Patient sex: F
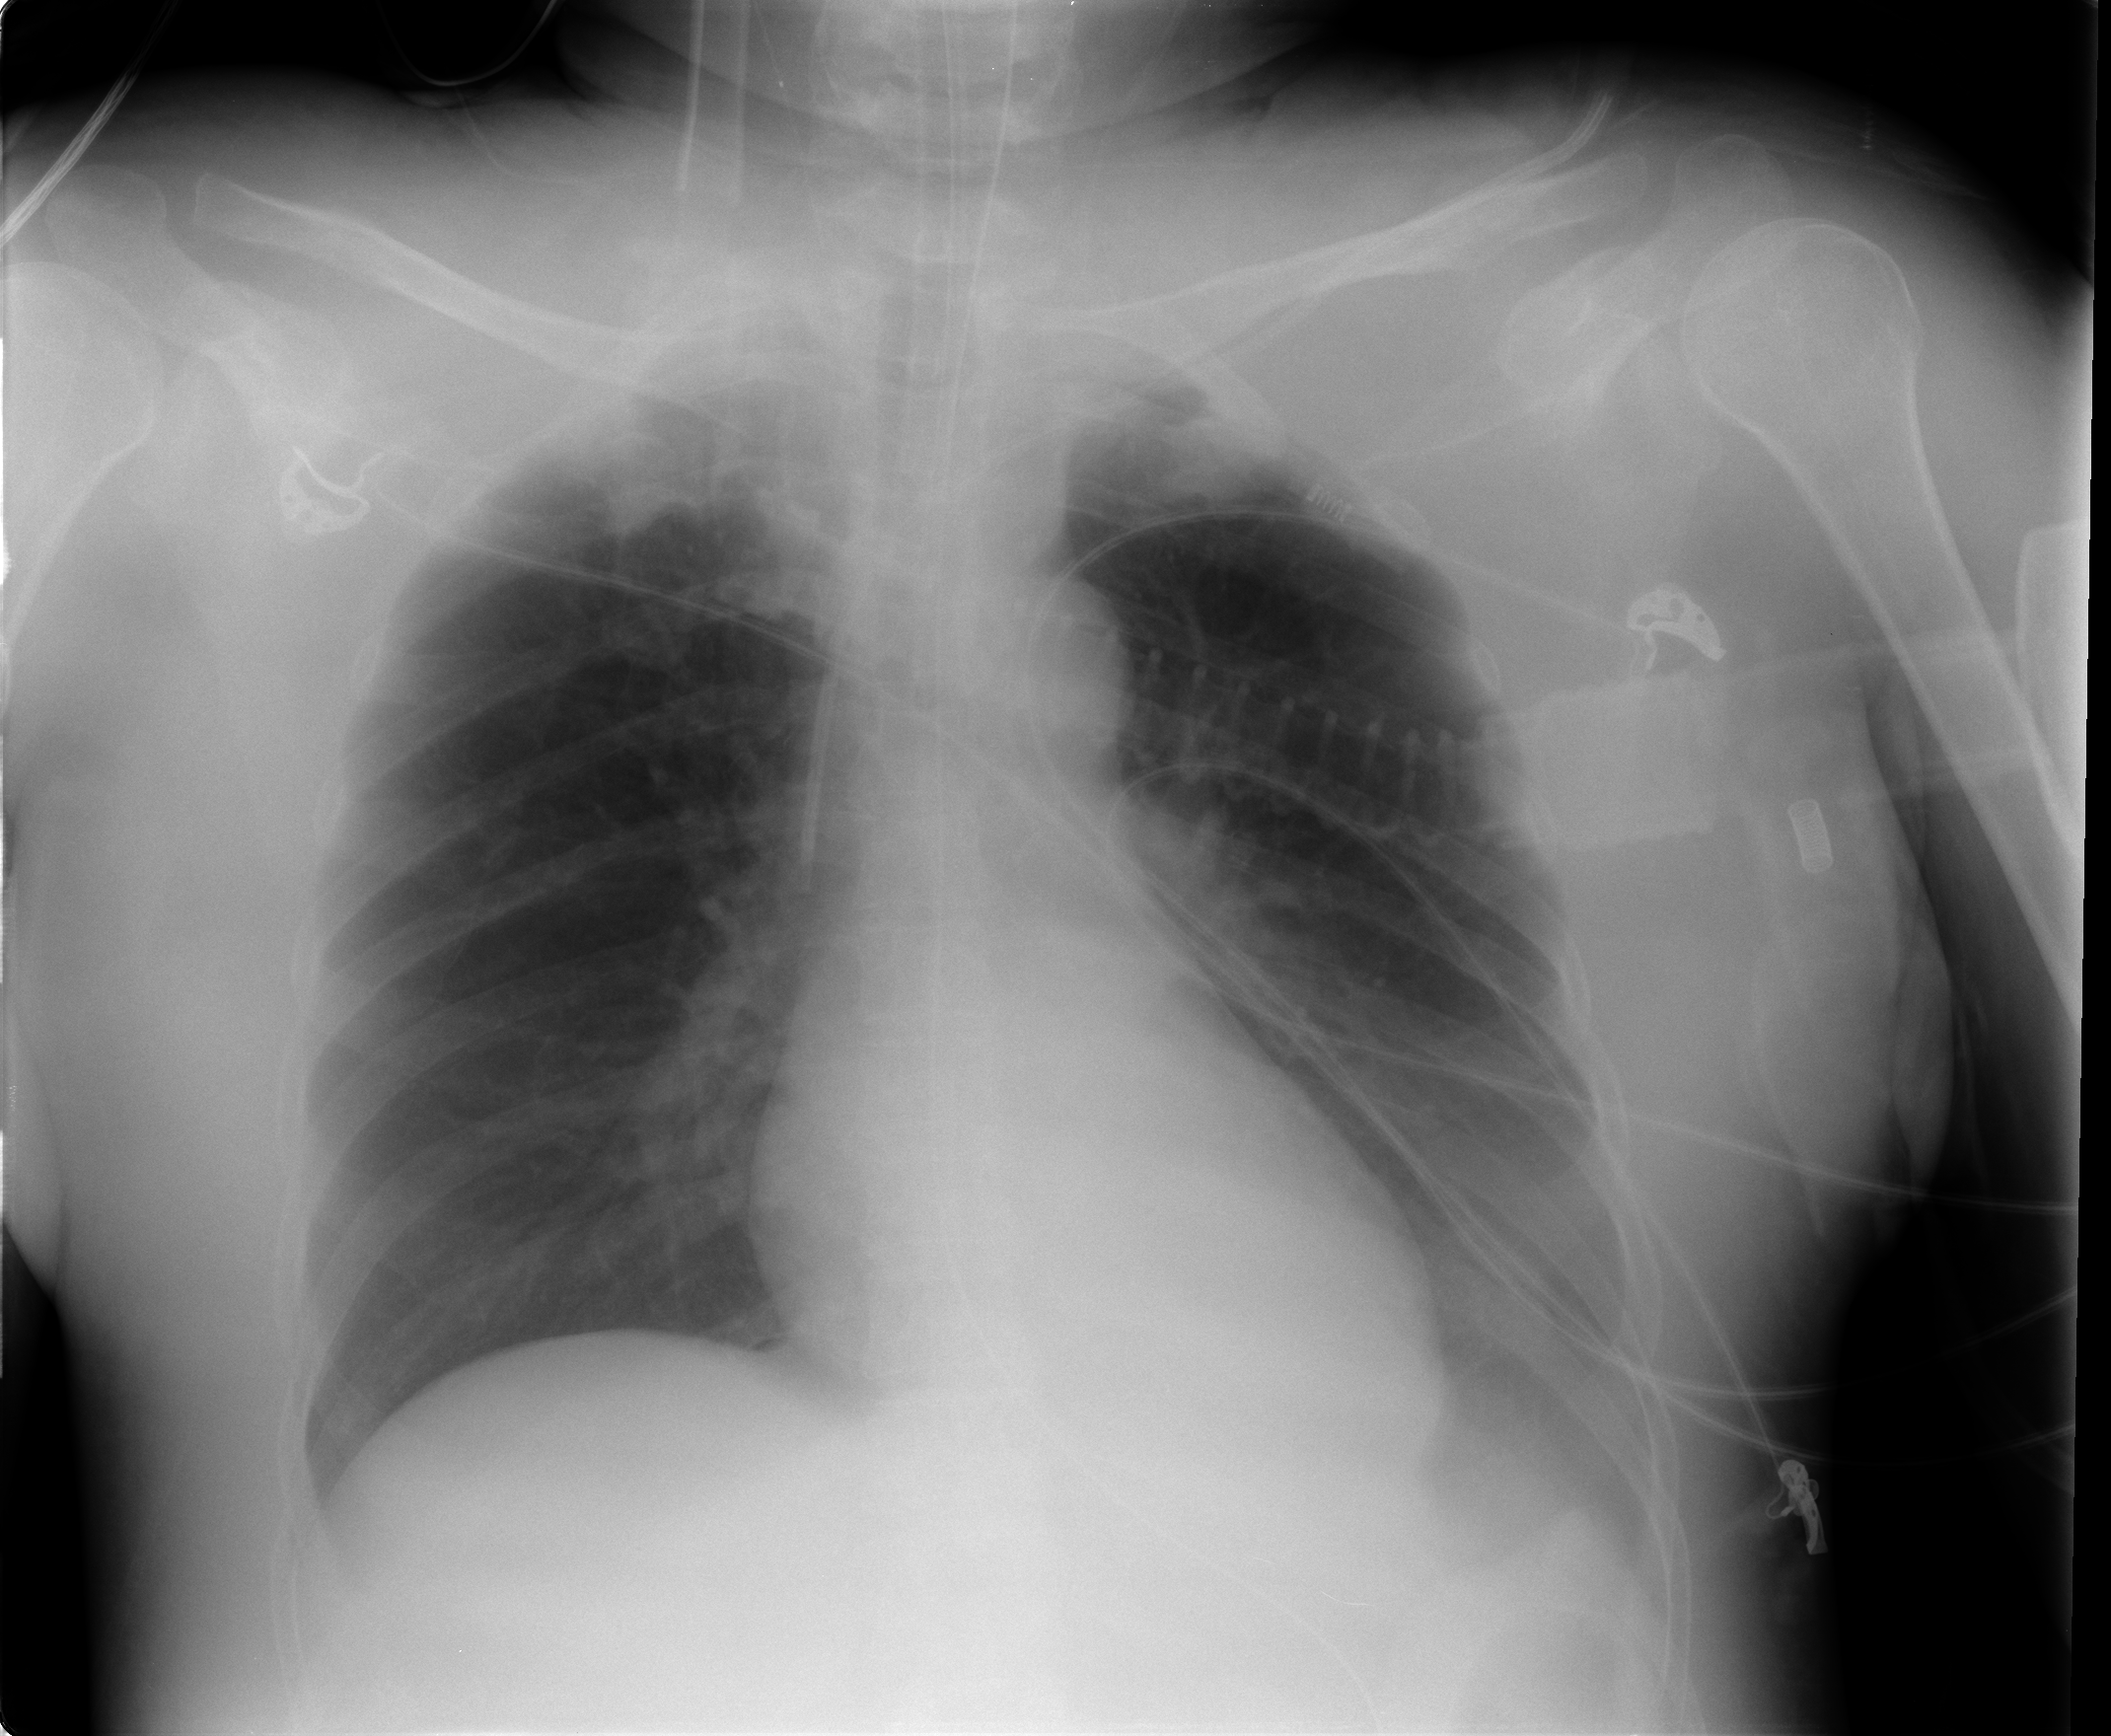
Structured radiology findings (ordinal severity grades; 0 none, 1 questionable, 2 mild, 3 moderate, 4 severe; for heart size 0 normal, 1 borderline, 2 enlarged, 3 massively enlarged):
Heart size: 0
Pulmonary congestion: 0
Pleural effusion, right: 0
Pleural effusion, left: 2
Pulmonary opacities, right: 0
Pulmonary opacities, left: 0
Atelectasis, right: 0
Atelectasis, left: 0